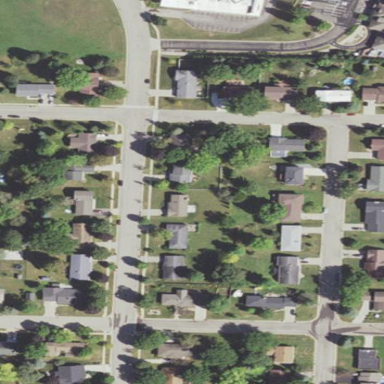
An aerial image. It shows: Residential neighbourhood.